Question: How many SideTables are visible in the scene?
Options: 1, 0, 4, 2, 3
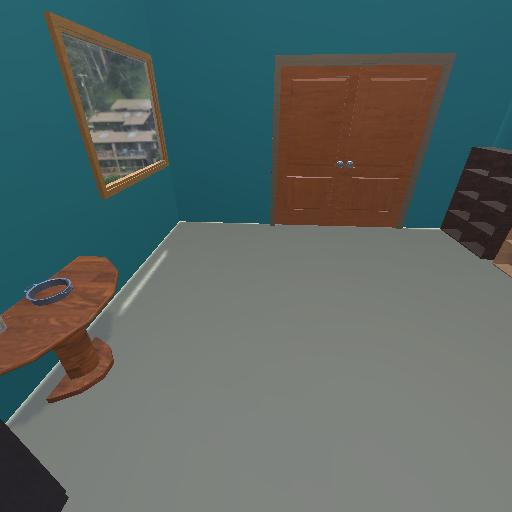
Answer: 1